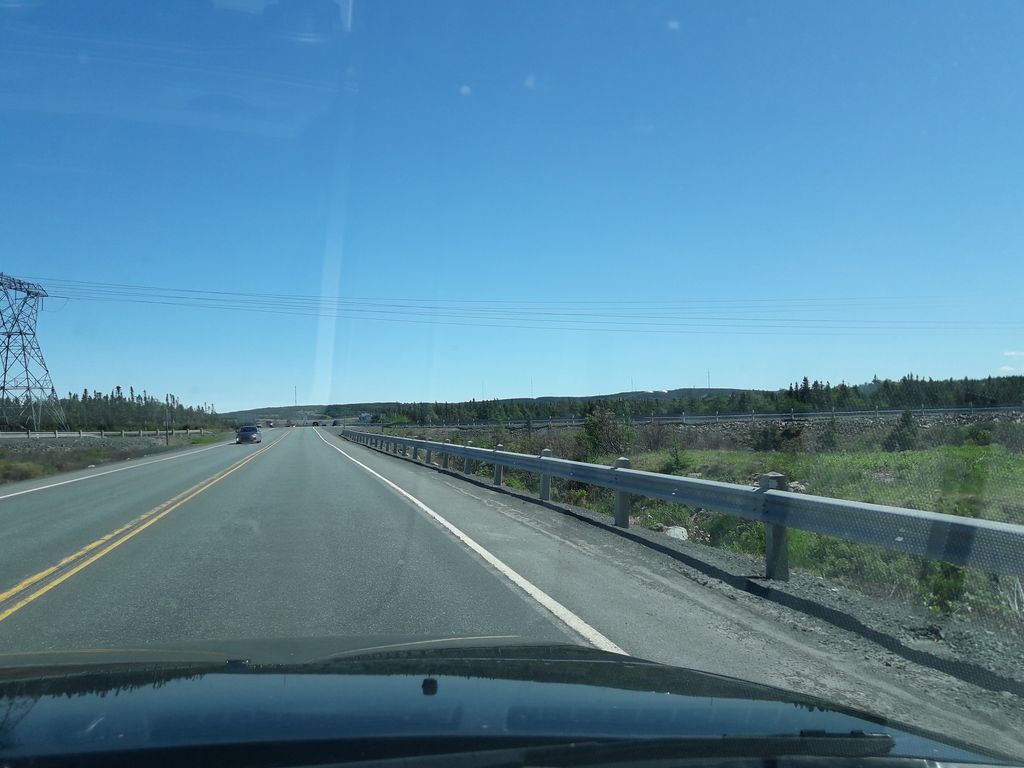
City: st_johns